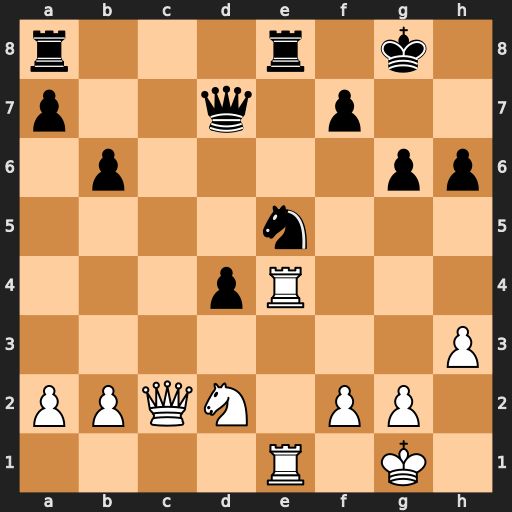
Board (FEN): r3r1k1/p2q1p2/1p4pp/4n3/3pR3/7P/PPQN1PP1/4R1K1
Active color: w
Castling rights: -
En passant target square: -
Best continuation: Rxe5 Rxe5 Rxe5